【题型】选择题　【知识点】平面几何　【难度】easy
下图中所给图形只用平移可以得到的是（  ）

\vspace{0.3cm}

A

B

C

D

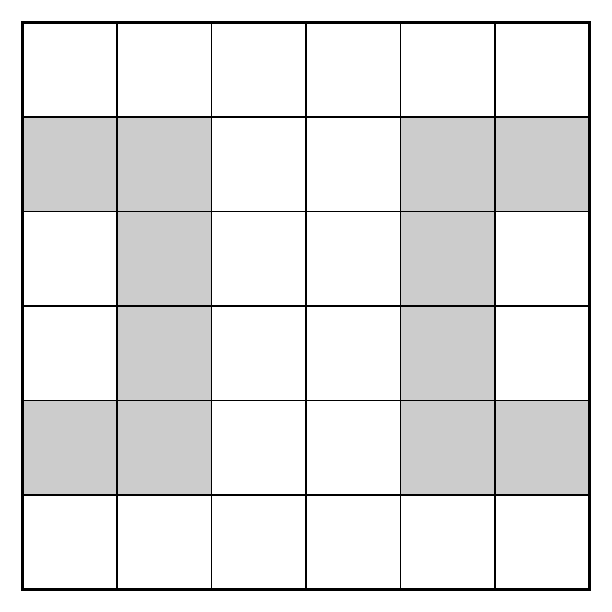
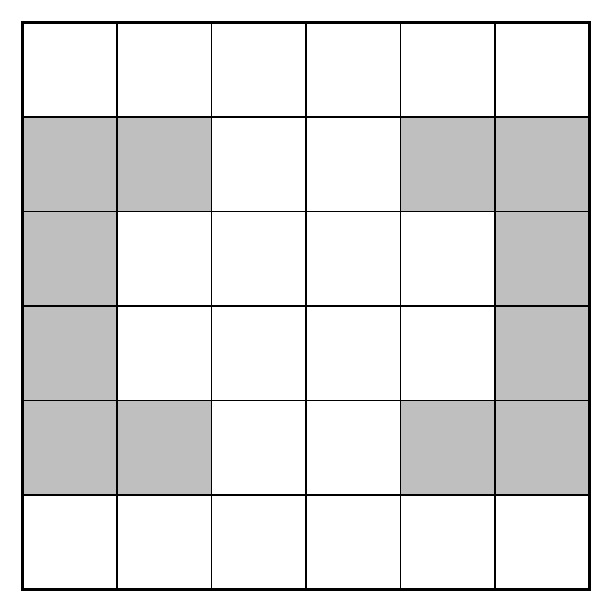
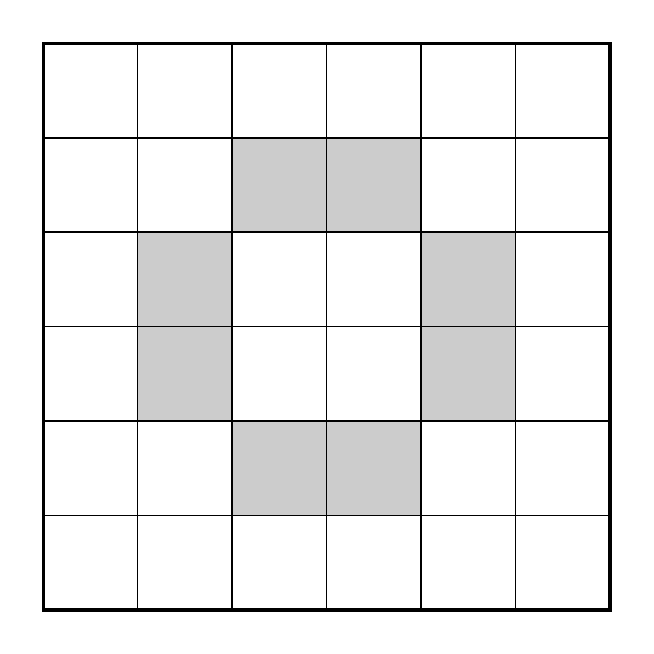
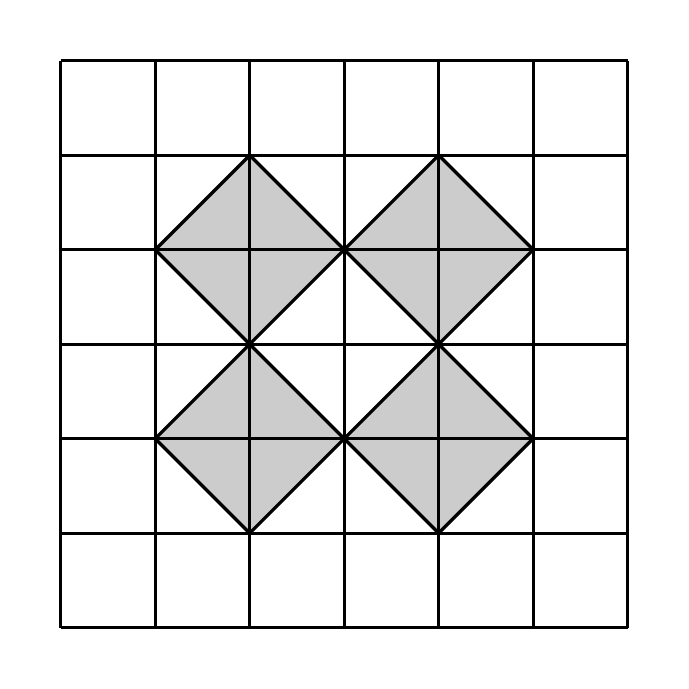
【解答】
\textbf{【答案】} D

\vspace{0.3cm}

\textbf{【分析】} 本题考查利用平移设计图案的问题。在平面内，将一个图形整体按照某个直线方向移动一定距离的图形变换叫做平移；在平面内，把一个图形绕点\(O\)旋转一个角度的图形变换叫做旋转。根据平移和旋转的定义，结合图形，即可得到正确答案。

\vspace{0.3cm}

\textbf{【详解】} 解：观察图形，A、B和C选项的图形需经旋转得到，D选项的图形可由平移得到。

故选：D.